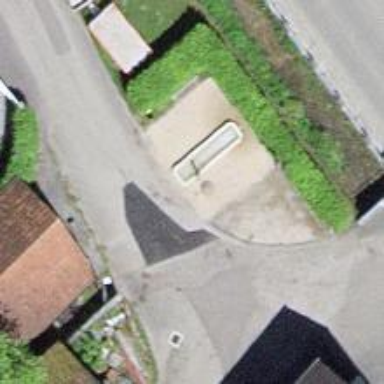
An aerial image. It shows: Beautiful fountain.